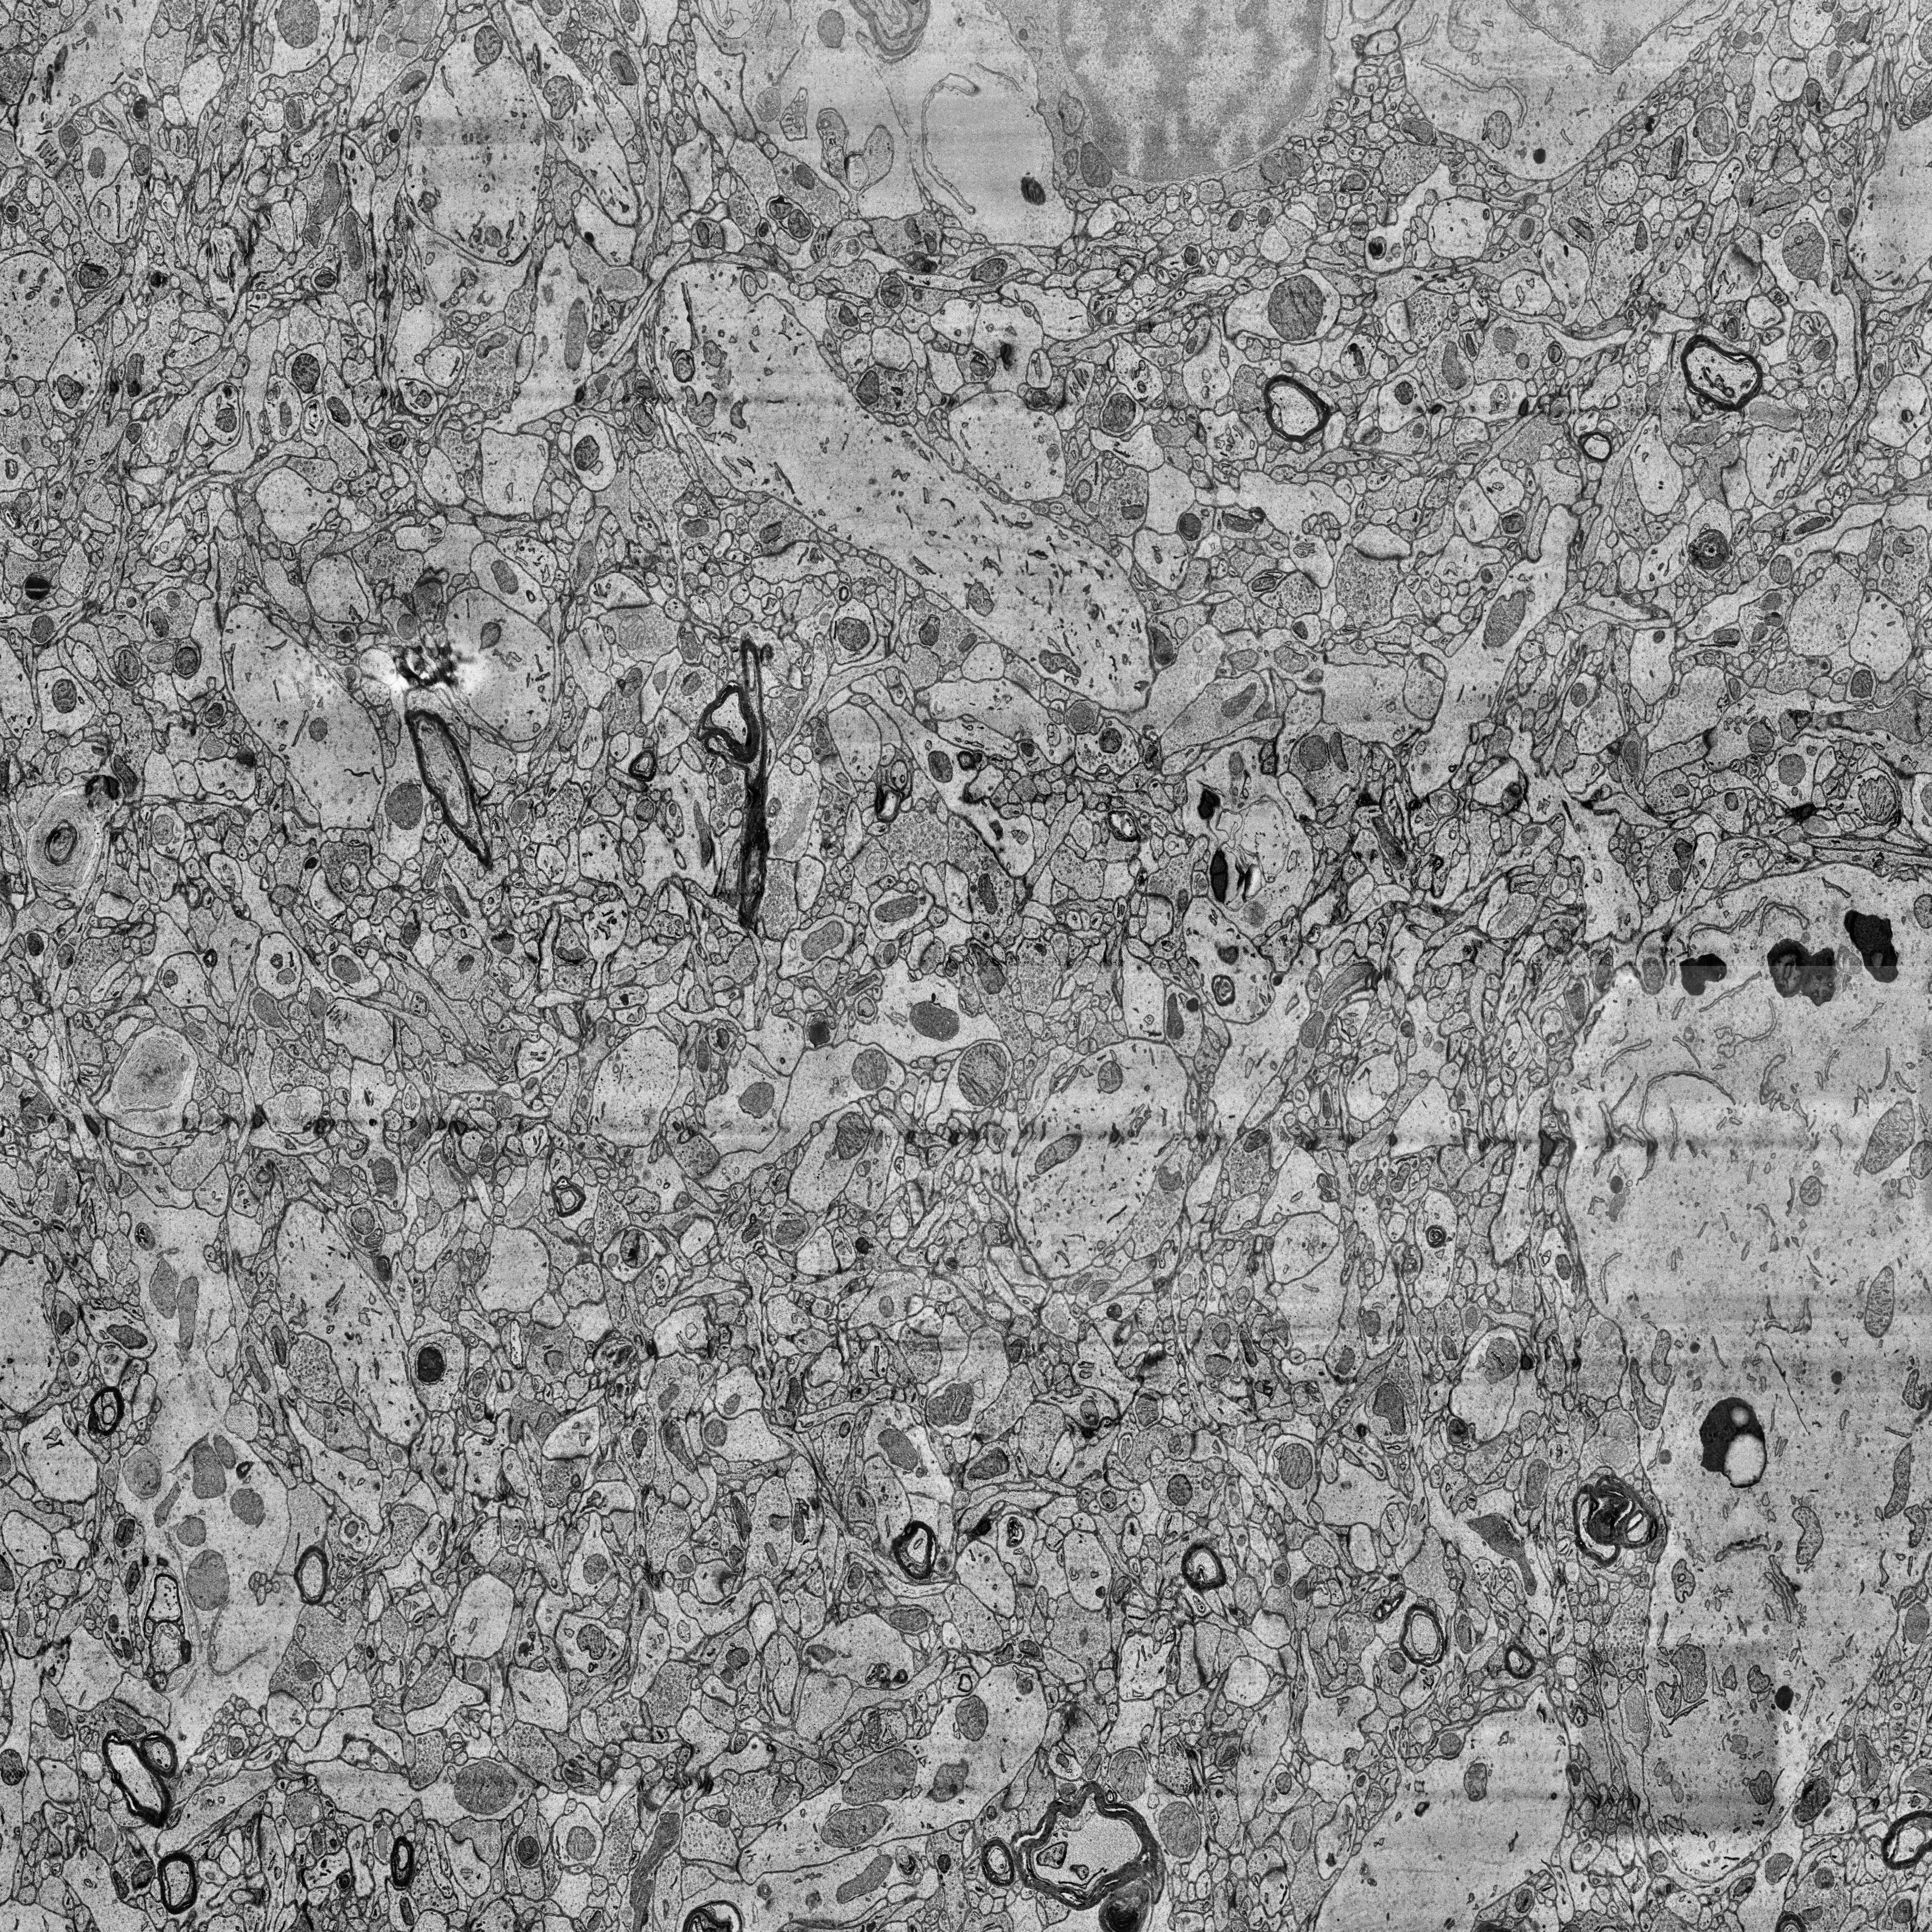
Electron microscopy slice of human cortex tissue
Slice depth (z): 193
Mitochondria instances in slice: 486